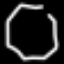
Label: octagon